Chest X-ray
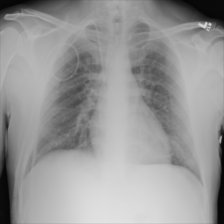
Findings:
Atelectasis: negative
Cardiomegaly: negative
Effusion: negative
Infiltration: negative
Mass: negative
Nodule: negative
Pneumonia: negative
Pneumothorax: negative
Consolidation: negative
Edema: negative
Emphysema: negative
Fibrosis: negative
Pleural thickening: negative
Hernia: negative